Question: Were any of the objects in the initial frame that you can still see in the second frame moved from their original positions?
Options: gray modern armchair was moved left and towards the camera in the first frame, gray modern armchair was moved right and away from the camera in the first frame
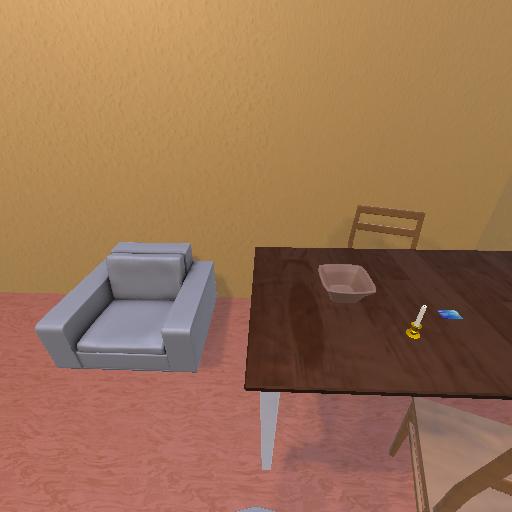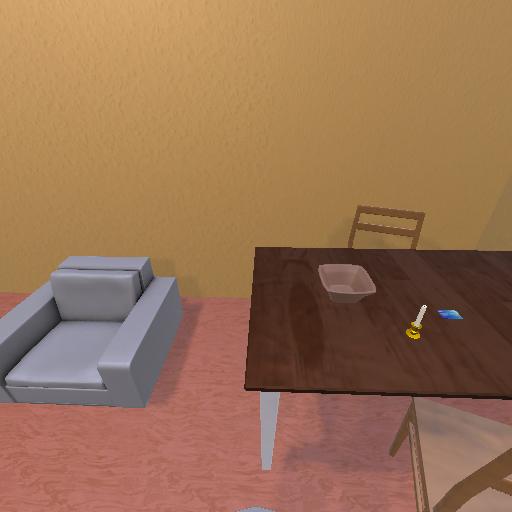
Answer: gray modern armchair was moved left and towards the camera in the first frame